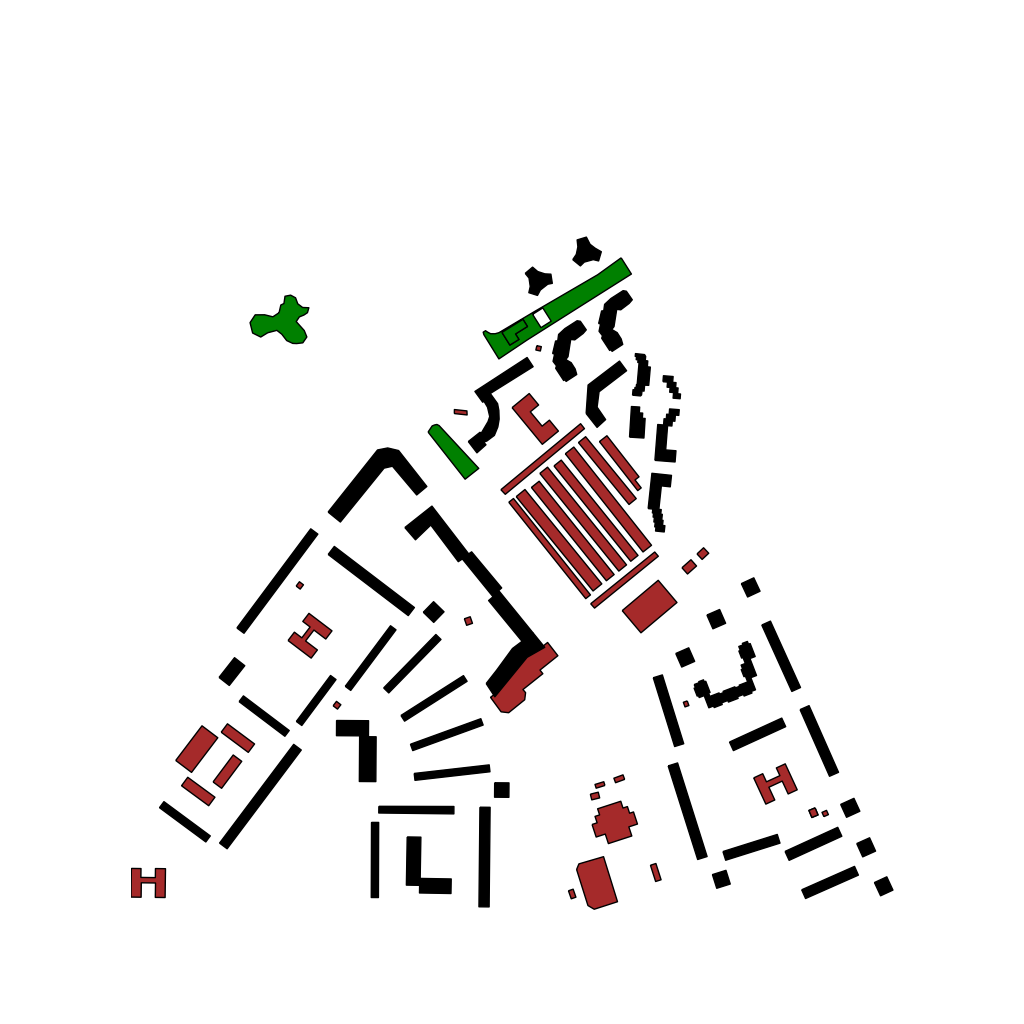
Tags: overhead vector_map, business, industrial, recreation, residential, special, modern, soviet, high_rise, individual_rise, low_rise, medium_rise, density_3, Building, Facility, Park, 1.0 km²